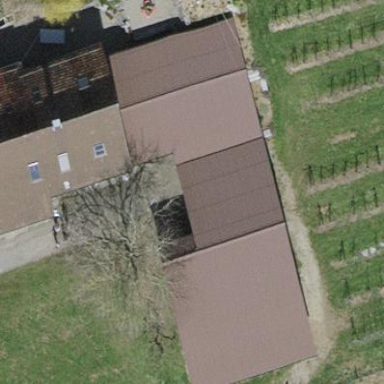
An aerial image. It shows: View of roof of building.